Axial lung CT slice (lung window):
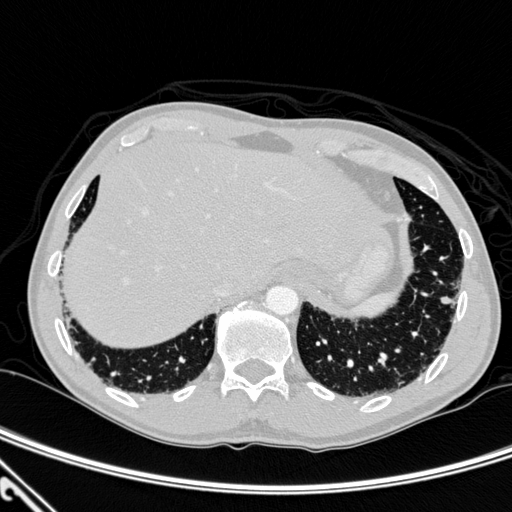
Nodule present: yes
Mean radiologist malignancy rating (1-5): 3